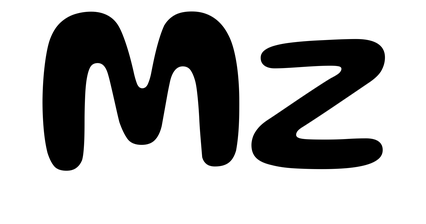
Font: Gluten_Medium